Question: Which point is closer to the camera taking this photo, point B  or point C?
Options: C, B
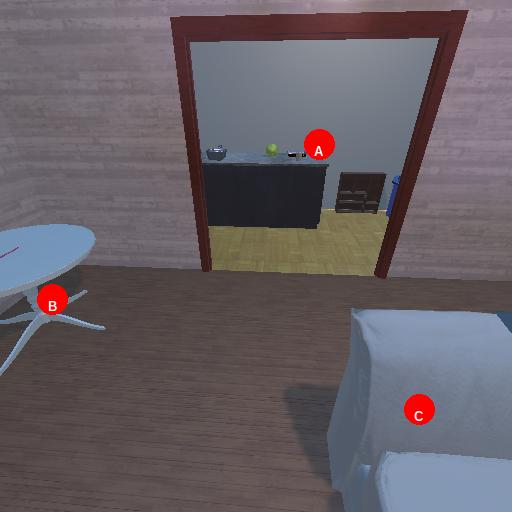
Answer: C